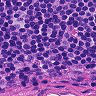
Metastatic tissue present: no